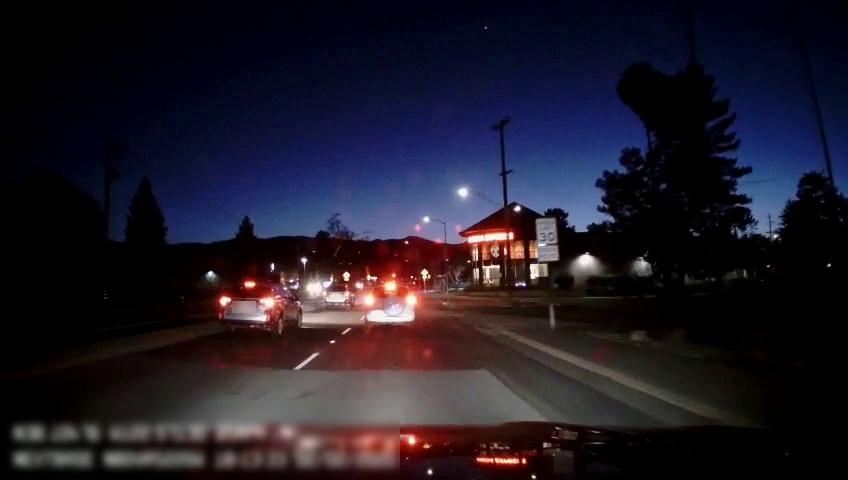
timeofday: Night
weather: Other
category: Drivable Space
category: Vehicles | SUV
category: Vehicles | SUV
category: Vehicles | SUV
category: Vehicles | SUV
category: Lanes | Alternate Lane
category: Lanes | Opposite Lane
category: Traffic | Signs
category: Traffic | Signs